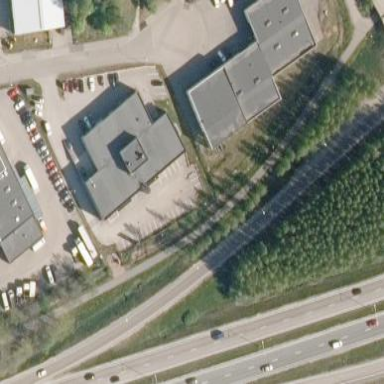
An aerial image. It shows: Office building.